Question: another homework assignment here thats kind of unclear on the requirements. It is a forms program that assigns people to seats on an airplane. The part that is losing me is that its telling me to display the passenger manifest in a list box, but then its telling me to display it in a list box. Then it calls it a rich text box again. The screenshots provided with the assignment only show one display box. One of the events that is supposed to be included is a double click on an item in the manifest display. When the flight is closed, it tallies up your first class and business class passengers and displays that info in the same display box.
So my question is, was list box somehow incorporated into the rich text box? I thought maybe it was just overlayed, but later screenschots show the display box filled and scrolled down, as if it were all the same text box, rather than just a list box or rich text. I'm confused. Obviously, I'm not looking for anyone to do my work for me, but it doesn't appear this was covered in our material. Online class, so I don't get a lot of instructor feedback on stuff like this, unfortunately. Can anyone offer to shed any light on this?

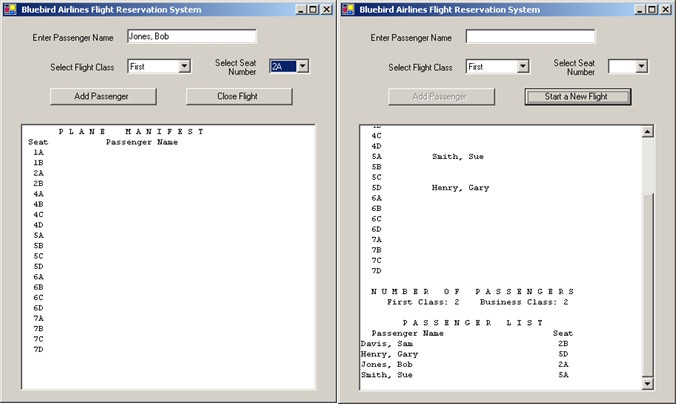
Answer: Both controls support a double click event. However, the big clue here is "double click on an item in a list box." The control you want is a list box.
There's no restraint on the text in a list box, except that it can't really wrap (unless you're using WPF, in which case all bets are off). In both snapshots, the text is narrow enough that there's no horizontal scrollbar.
So the text you're seeing in the second example is just ListBox items that happen to look like they could have been rendered in a RichTextBox control using a Courier font. Notice the vertical scrollbar in that snapshot. It's because the ListBox has more items in it than the ListBox in the snapshot on the left.
Short answer: The mention of RichTextBox is, likely, a typographical error. But you'd do well to ask your instructor to clarify.